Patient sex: F
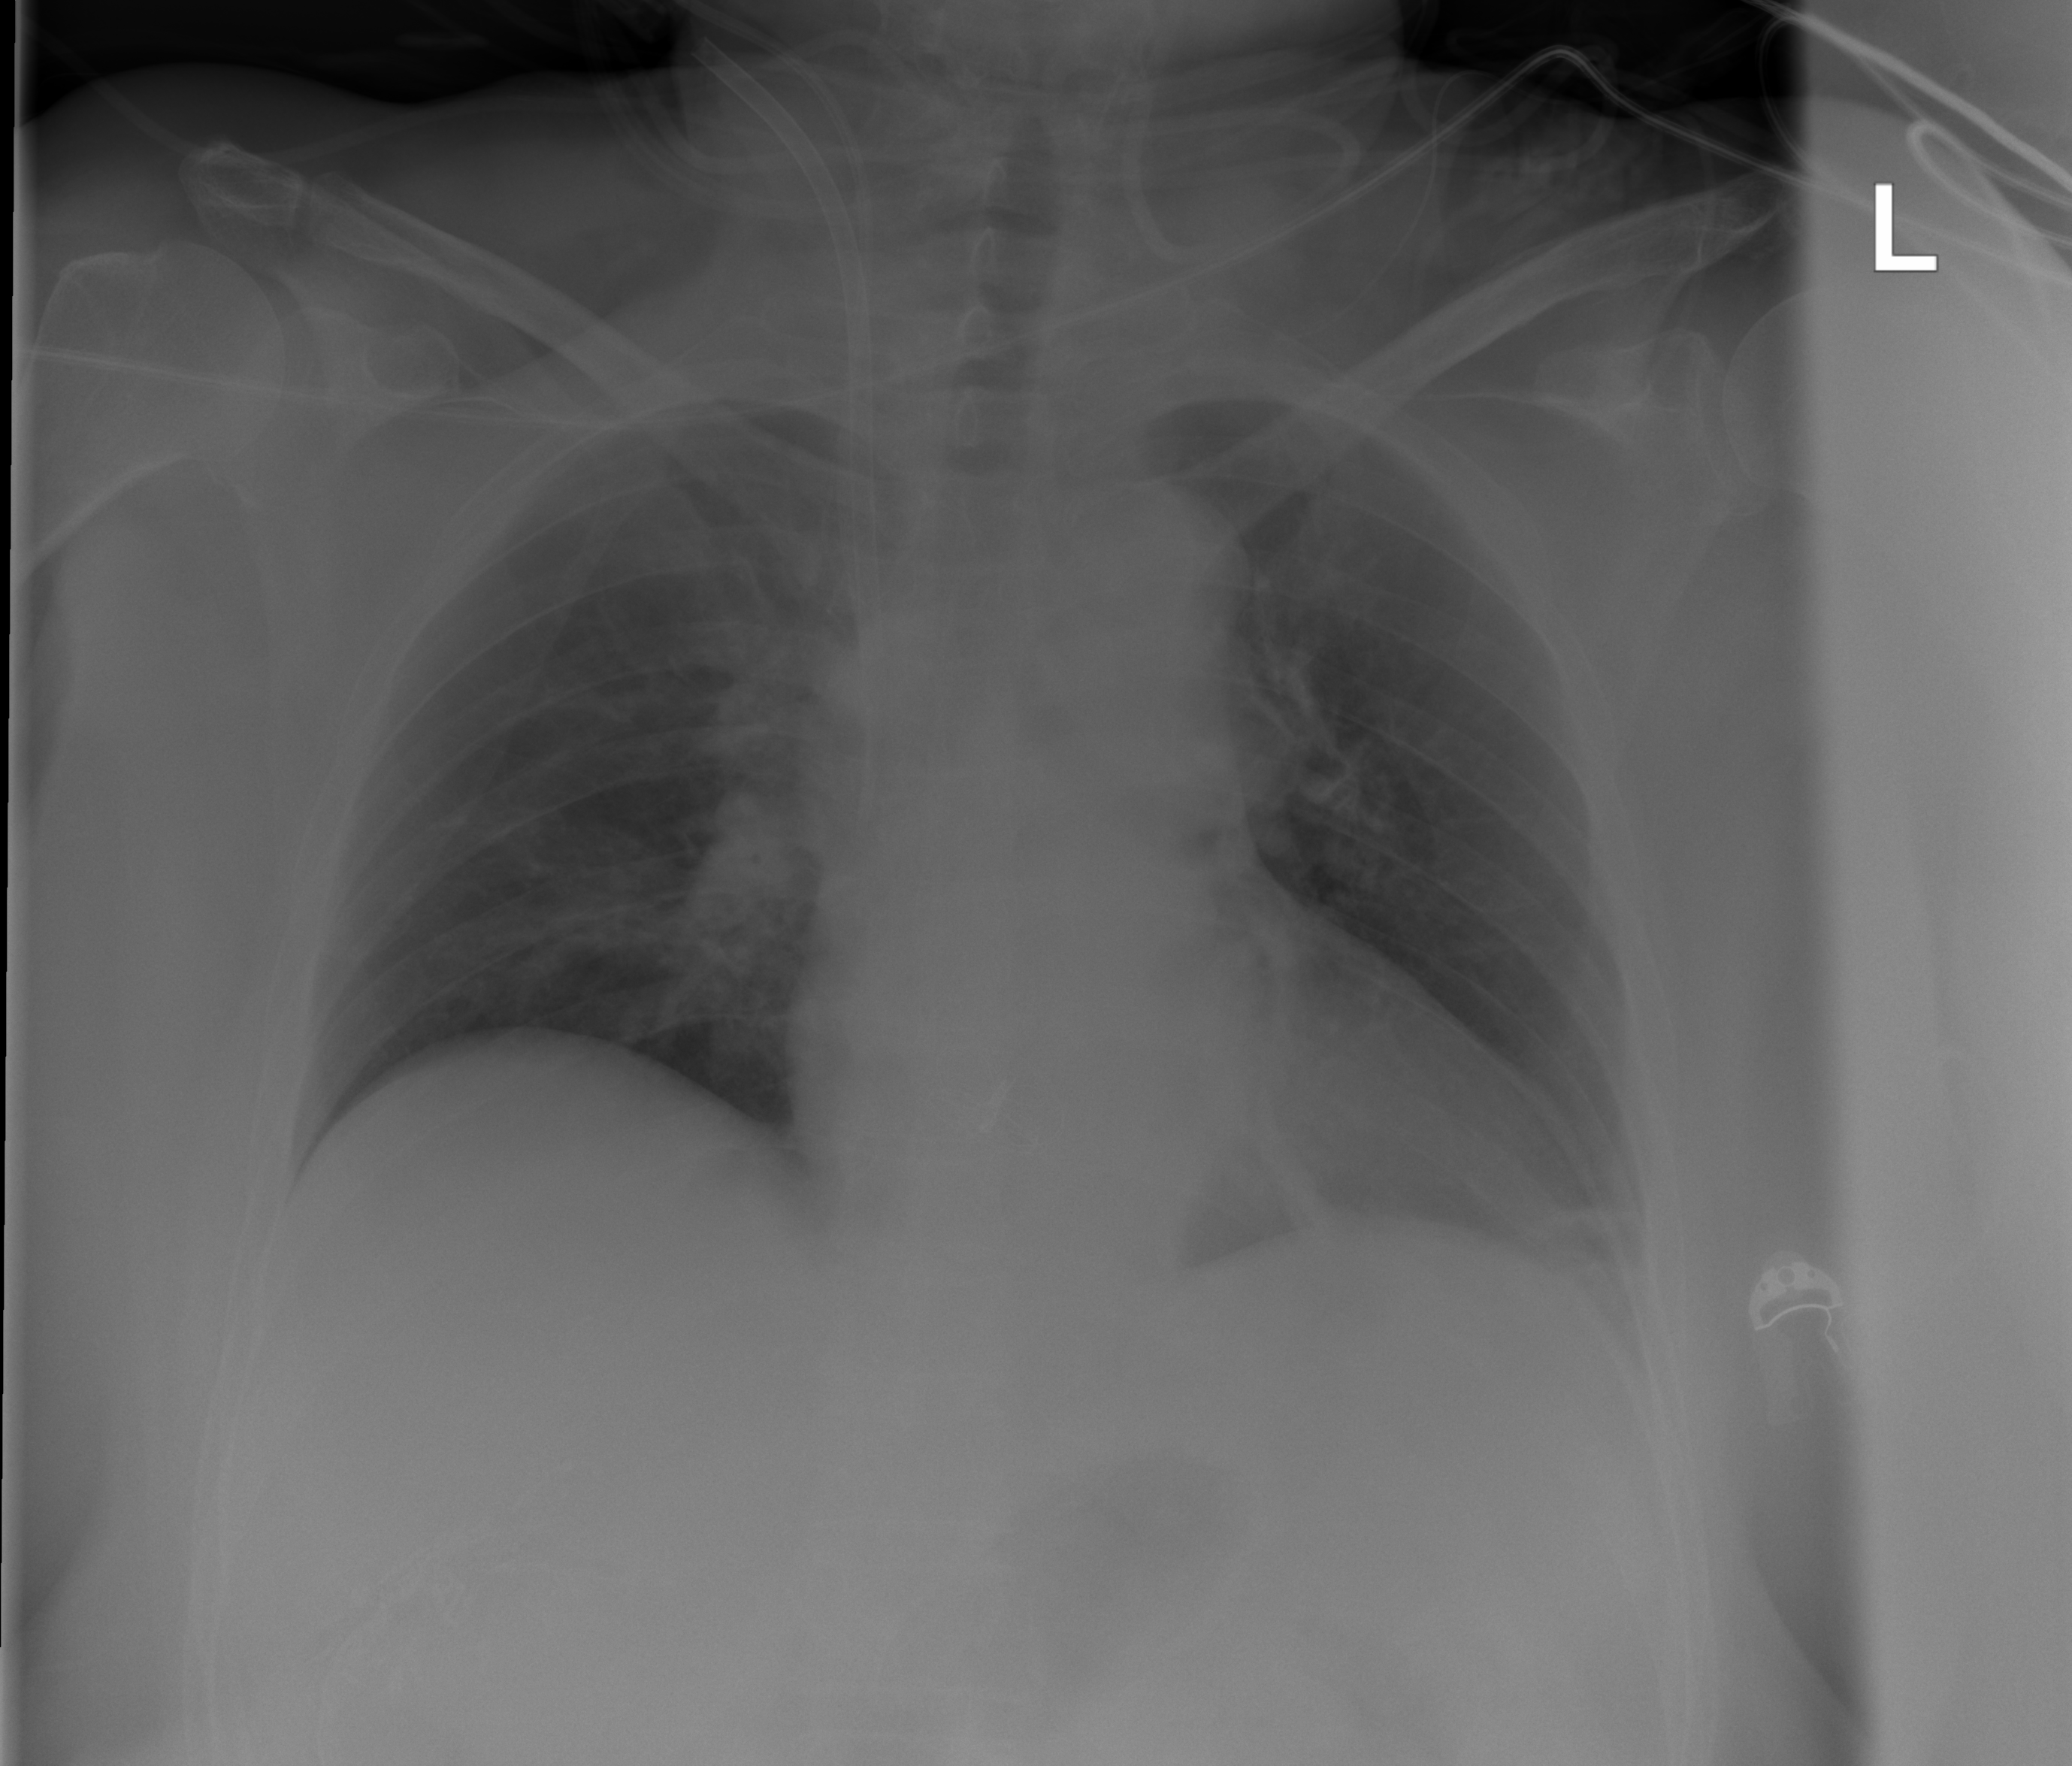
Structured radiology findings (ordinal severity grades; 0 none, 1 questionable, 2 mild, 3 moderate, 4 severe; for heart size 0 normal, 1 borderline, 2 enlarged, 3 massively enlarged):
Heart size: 0
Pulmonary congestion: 0
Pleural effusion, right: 0
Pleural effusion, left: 0
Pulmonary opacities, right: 0
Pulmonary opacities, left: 0
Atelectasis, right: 2
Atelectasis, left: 2